Question: See the image above, the grid header is always on top.
Here's the image:

This images is like a Menu. When I click the first one, open the menu in horizontal line. WHen I click the second (from top to botton) open the menu for this ~group~.
This is an iconic menu.
For the first time, its only shown the first column of icons (in this case "bar" and "favorites", and the grid is displayed correctly.
But once the "bar" button is clicked, the rest of line appears, but the grid header is on top.
This appears to be an absolute layout problem.
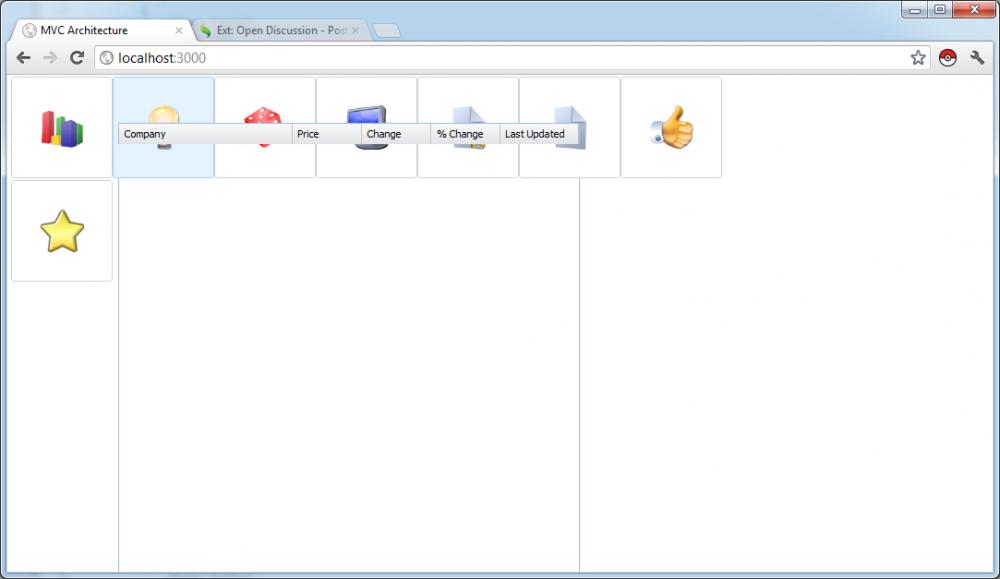
Answer: I recommend not change extjs classes.
If you do that, will get problems in a future update.